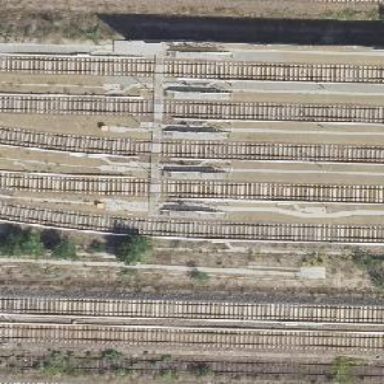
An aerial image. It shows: Yard serving the electrified light rail railway.